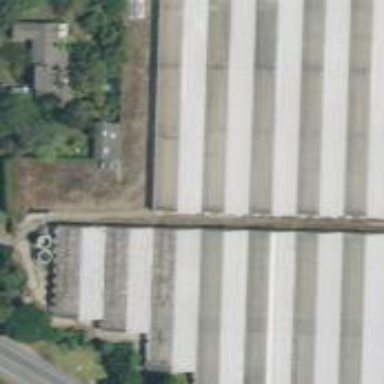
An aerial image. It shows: Greenhouse.